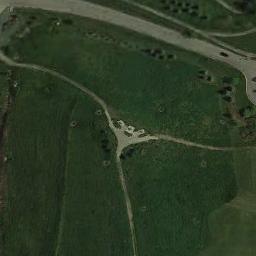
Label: meadow